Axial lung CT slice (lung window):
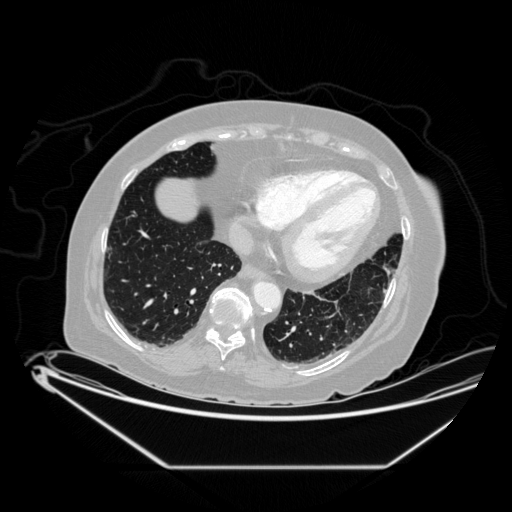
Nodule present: no